Question: I am working on view A (createExerciseViewController) that adds view B (createRoutinePopupViewController) after clicking a UIButton.
This part works fine and the view is added fine.
Then inside view B (createRoutinePopupViewController) I have another UIButton. When I click this UIButton then the app crashes and all i get as an error is '(lldb)' and the NSLog is not executed.
but then sometimes and only sometimes it all gets executed fine after several crashes...
I am quite new to the iOS dev world and I have no idea what I could be doing wrong.
All UIButton method are 'strong'
Does anyone know why this could be happening?
I think the issue could be in how i am inserting the subview and handling the whole subview??
A ---- createExerciseViewController.m
'''
#import "createExerciseViewController.h"
#import "createExercisePopupViewController.h"
#import "createRoutinePopupViewController.h"
// ....more code
- (IBAction)createRoutine:(id)sender {
UIStoryboard *storyboard = [UIStoryboard storyboardWithName:@"Storyboard" bundle:nil];
[self.view addSubview:[[storyboard instantiateViewControllerWithIdentifier:@"createRoutinePopupView"] view]];
}
'''
this is 'UIViewController'
B ---- createRoutinePopupViewController.m
'''
#import "createRoutinePopupViewController.h"
#import "createExerciseViewController.h"
#import "User.h"
#import "Routine.h"
- (IBAction)createRoutine:(UIButton *)sender {
NSLog(@"Please dont crash");
}
'''

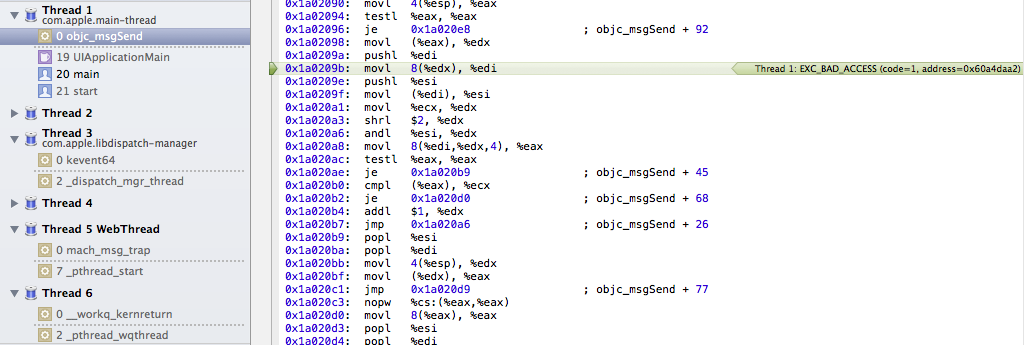
Answer: You shouldn't be creating view controllers just to add their views to another view controller's view willy-nilly. You need to tell the system that you're moving views from one controller to another, so that it can do its housekeeping. If you don't do this, one view controller ends up owning a view that's being presented by another view controller, so events and touches etc get confused. This be what's causing the crash.
iOS now provides a 'container view controller' mechanism to manage this situation, whereby you tell the system that you're moving a view from one controller to another.
From <URL>:
> The goal of implementing a container is to be able to add another view
controller's view (and associated view hierarchy) as a subtree in your
container's view hierarchy. The child remains responsible for its own
view hierarchy, save for where the container decides to place it
onscreen. When you add the child's view, you need to ensure that
events continue to be distributed to both view controllers. You do
this by explicitly associating the new view controller as a child of
the container.
In practice, it's simpler than it sounds. Try something like this in createExerciseViewController.m:
'''
- (IBAction)createRoutine:(id)sender {
UIStoryboard *storyboard = [UIStoryboard storyboardWithName:@"Storyboard" bundle:nil];
CreateRoutinePopupViewController* popupController = [storyboard instantiateViewControllerWithIdentifier:@"createRoutinePopupView"];
//Tell the operating system the CreateRoutine view controller
//is becoming a child:
[self addChildViewController:popupController];
//add the target frame to self's view:
[self.view addSubview:popupController.view];
//Tell the operating system the view controller has moved:
[popupController didMoveToParentViewController:self];
}
'''